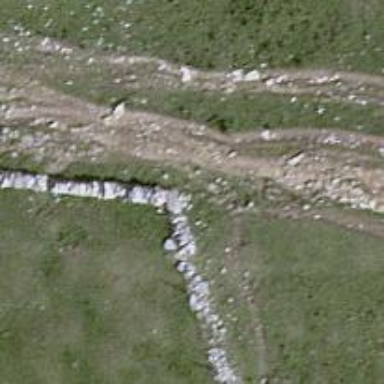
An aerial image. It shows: Path.